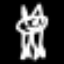
Label: frog